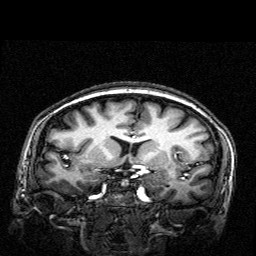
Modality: T1w
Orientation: sagittal
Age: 28
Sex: female